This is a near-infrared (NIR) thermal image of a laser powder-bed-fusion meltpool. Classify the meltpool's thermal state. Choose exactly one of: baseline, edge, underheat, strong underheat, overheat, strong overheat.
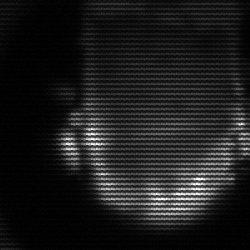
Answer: baseline